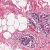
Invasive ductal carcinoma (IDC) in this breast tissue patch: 0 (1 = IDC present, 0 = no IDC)